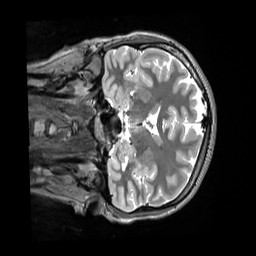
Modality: T2w
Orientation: coronal
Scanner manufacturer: siemens
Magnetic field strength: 3 T
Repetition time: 3.2 s
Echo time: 0.451 s